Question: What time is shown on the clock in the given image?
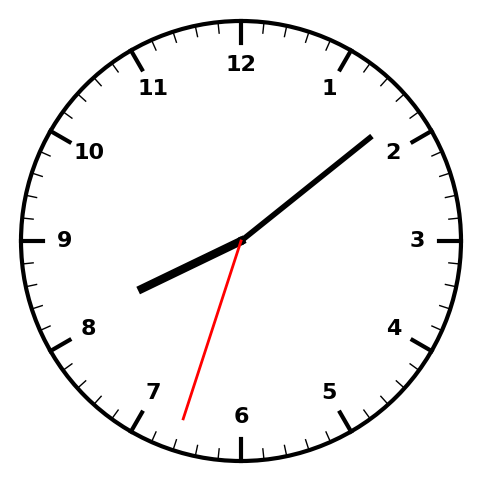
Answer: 08:08:33